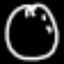
Label: clock